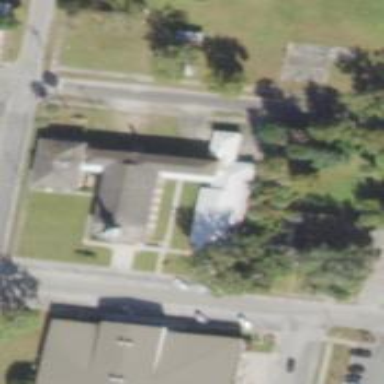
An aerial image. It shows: Church which is place of worship.